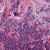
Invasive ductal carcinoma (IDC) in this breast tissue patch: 1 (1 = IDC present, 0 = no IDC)